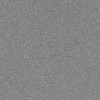
Atmospheric dust classification: dusty